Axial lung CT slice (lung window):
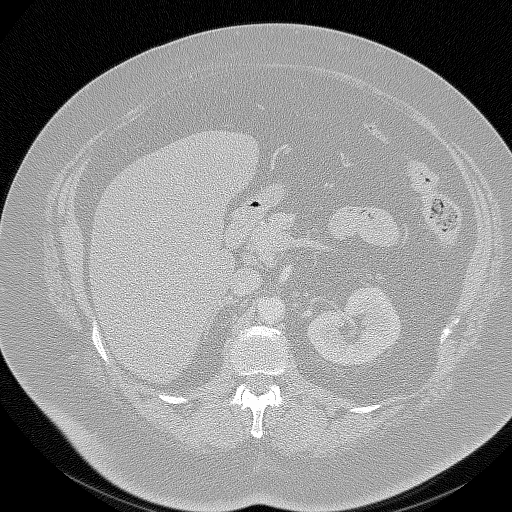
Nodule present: no